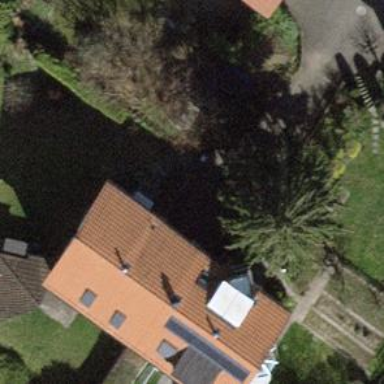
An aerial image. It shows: Building with tile roof.